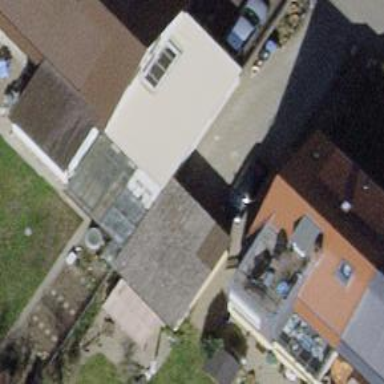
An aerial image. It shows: Group of garages.